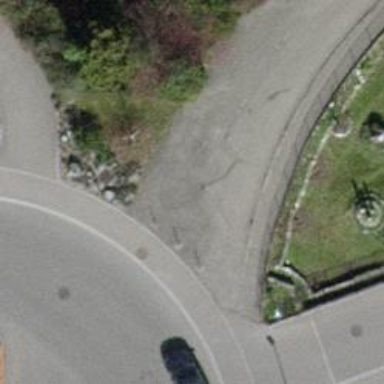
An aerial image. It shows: Bollard barrier.